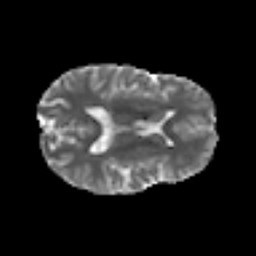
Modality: MD
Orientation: axial
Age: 29
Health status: ill
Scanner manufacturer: philips
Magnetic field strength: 3 T
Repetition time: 9 s
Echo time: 0.127 s